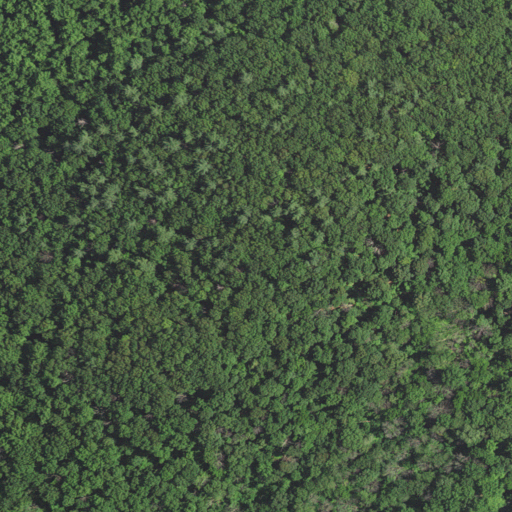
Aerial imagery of mountain in Virginia named Cherry Mountain containing deciduous forest, evergreen forest, and mixed forest